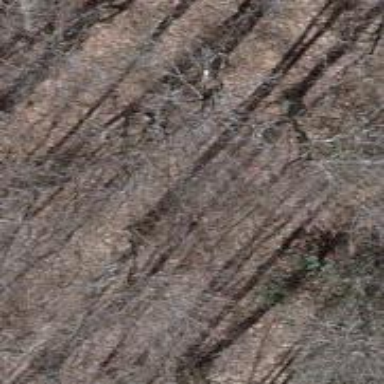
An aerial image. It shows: Path on the ground.